Question: Hello Please help me with an Issue, I have a gallery to which i had applied animation. What is actually does it zoom the current/clicked view.
I want that same behaviour in my listview, for example i have
'''
PLAY
SETTINGS
QUIT
'''
So when i click PLAY it should have a zoom effect
Please guide me..

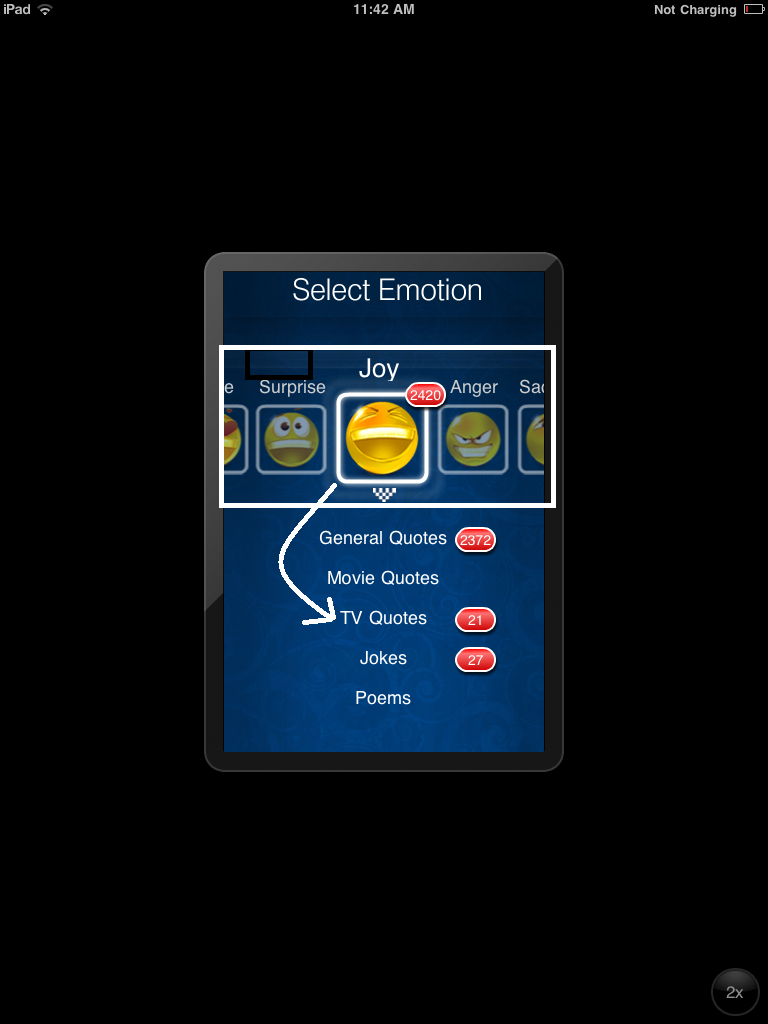
Answer: The view that you are trying to implement can be done with gallaryview in android. So if you can modify gallery then you can get this behaviour, if it seems tough that just grab the opensource coverflow code and modify it a bit to get desired behaviour